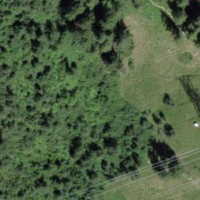
EUNIS habitat code: 43
Species observed at this site:
Geum urbanum